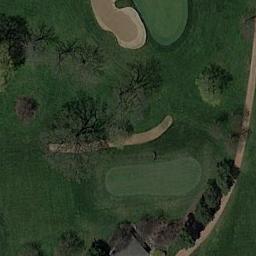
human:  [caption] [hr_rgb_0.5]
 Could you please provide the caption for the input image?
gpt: The golf course has two putting greens, Some barrier trees and a sandpit and two roads go through the golf course .

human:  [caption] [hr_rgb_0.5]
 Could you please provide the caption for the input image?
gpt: There are several rows of trees on this lawn .

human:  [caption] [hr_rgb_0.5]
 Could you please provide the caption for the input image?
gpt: There are a few bunkers and a few paths on the large green lawn on the golf course and many trees .

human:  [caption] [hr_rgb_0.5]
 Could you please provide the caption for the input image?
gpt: Numerous  trees are beside the golf course .

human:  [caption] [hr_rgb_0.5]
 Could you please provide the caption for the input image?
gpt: There are two bunkers and some green trees on the golf course .